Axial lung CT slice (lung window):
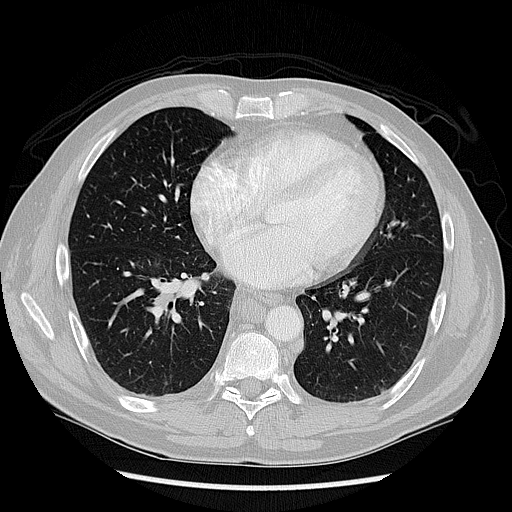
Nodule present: no